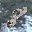
Label: 8